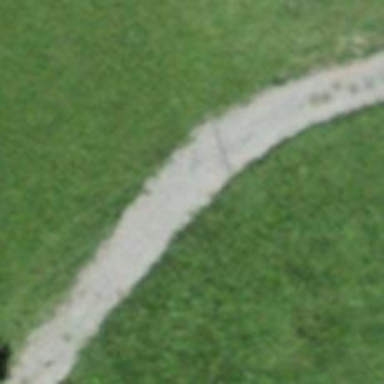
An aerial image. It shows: Track with grade3 tracktype.